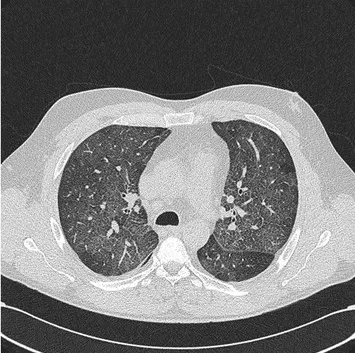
HRCT of thorax on the second day of hospitalization showed extensive bilateral areas of ground-glass opacities predominantly in the lower regions of the upper lobes, the right middle lobe and the apical regions of the lower lobes, compatible with severe chemical pneumonitis.
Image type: radiology (ct)